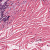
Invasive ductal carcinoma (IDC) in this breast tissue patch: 1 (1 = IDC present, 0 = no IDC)